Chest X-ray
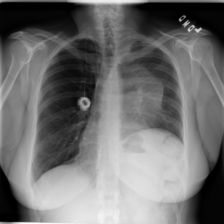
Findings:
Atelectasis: positive
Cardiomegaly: negative
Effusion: negative
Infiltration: negative
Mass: negative
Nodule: negative
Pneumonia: negative
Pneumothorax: negative
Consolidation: negative
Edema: negative
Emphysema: negative
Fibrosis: negative
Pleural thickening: negative
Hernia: negative